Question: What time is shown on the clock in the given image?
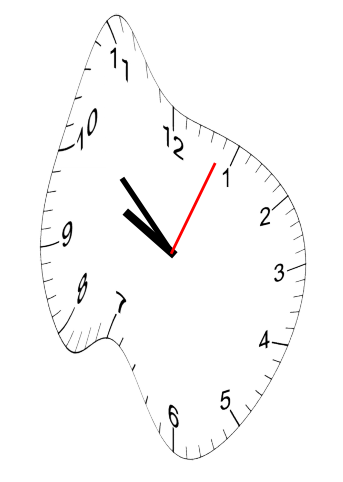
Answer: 09:52:04